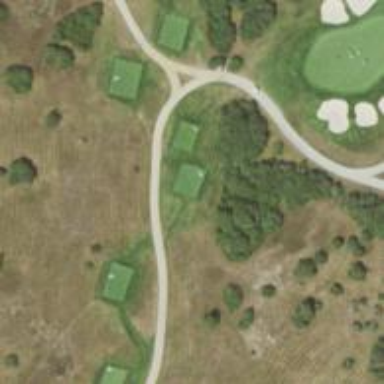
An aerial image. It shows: Path for both roads and golfers.